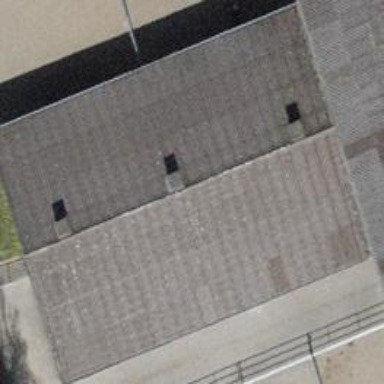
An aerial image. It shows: Stable building.